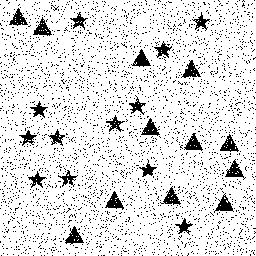
Squares: 0
Triangles: 12
Stars: 12
Total shapes: 24